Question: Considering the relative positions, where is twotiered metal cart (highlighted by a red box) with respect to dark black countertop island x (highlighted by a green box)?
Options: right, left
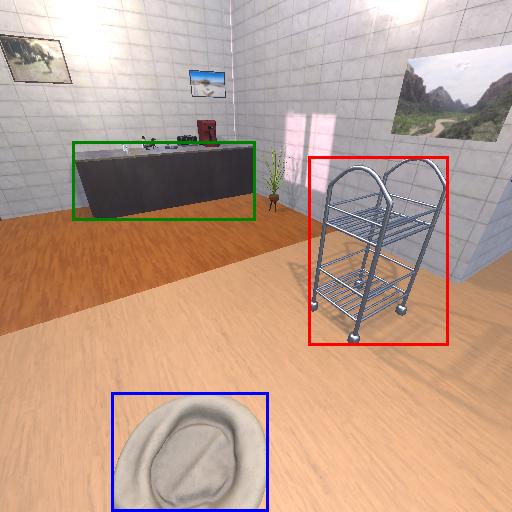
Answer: right